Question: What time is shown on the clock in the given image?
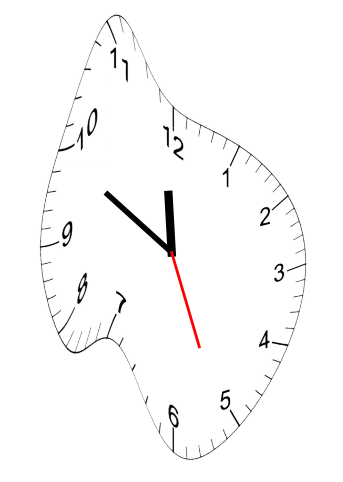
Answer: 11:49:26